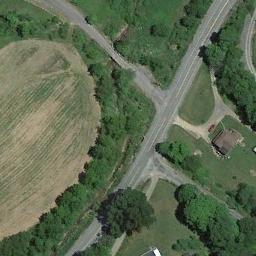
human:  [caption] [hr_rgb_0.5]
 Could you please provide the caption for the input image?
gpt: The freeway with many intersections has a oval clearing on one side of the freeway .

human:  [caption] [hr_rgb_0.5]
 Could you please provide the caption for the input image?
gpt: There was not a single car on the motorway .

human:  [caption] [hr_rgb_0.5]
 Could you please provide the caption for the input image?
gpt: The freeway goes through some trees and grass .

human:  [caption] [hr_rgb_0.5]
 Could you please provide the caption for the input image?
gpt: There are large green forests around the two bifurcations of the freeway .

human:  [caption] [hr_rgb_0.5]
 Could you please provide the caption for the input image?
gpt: There are green lawns and bushes beside the freeway .